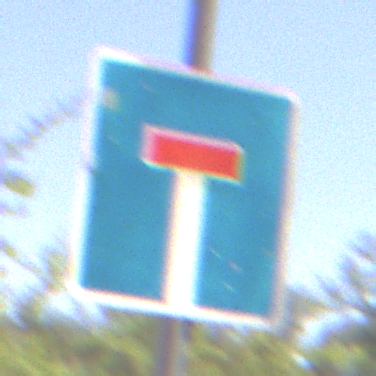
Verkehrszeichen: Sackgasse
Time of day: Midday
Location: Outdoor (RoadRail)
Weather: Clear
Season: NotSpecified
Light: Natural